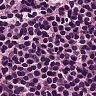
Metastatic tissue present: no